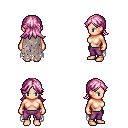
a pixel art fantasy rpg character, female body template, human, light skin, gray tattered cape, magenta pants, pink loose hair, four views (front, back, left, right), 2x2 character sprite sheet, small pixel art, hard edges, no anti-aliasing